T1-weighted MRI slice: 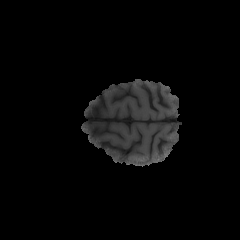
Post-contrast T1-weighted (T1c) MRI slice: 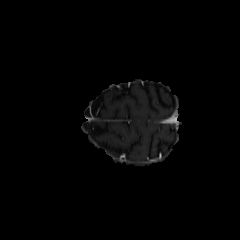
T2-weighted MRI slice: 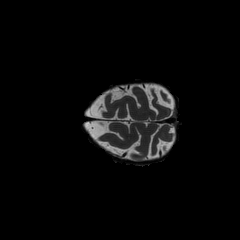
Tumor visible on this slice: no